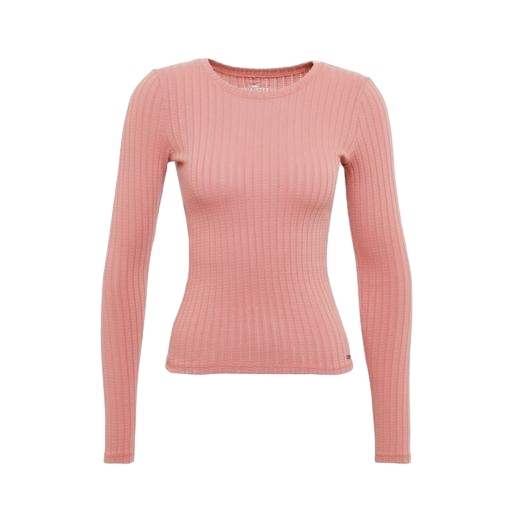
pink ashby rib tee, pink long-sleeve round-neck tee, long-sleeve t-shirt only macy, white background